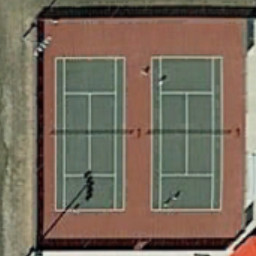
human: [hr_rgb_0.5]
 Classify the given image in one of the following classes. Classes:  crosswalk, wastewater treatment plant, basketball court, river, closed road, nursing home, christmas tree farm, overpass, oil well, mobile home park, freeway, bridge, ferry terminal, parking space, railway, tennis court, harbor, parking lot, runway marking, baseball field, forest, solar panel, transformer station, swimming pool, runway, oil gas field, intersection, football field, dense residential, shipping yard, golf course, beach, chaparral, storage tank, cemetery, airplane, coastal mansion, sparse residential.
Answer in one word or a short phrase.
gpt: tennis court